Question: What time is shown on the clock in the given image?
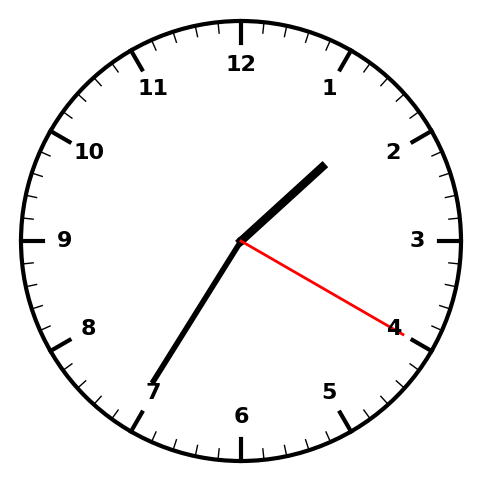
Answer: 01:35:20